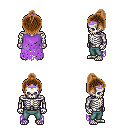
a pixel art fantasy rpg character, male body template, skeleton, maroon tattered cape, teal pants, brown short topknot hairstyle, purple tiara, four views (front, back, left, right), 2x2 character sprite sheet, small pixel art, hard edges, no anti-aliasing